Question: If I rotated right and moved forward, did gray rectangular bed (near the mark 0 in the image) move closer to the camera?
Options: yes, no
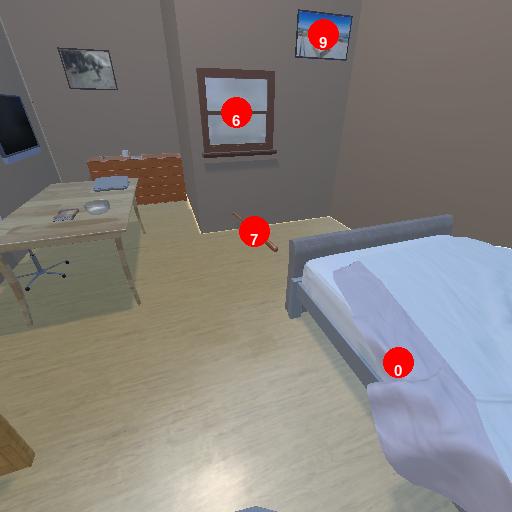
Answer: yes